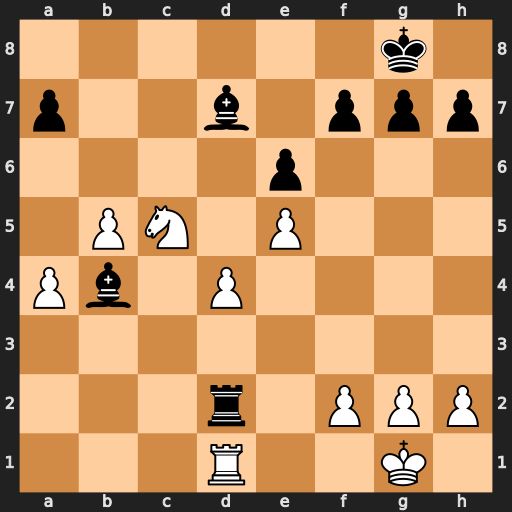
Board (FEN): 6k1/p2b1ppp/4p3/1PN1P3/Pb1P4/8/3r1PPP/3R2K1
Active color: w
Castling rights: -
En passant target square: -
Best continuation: Rxd2 Bxd2 Nxd7